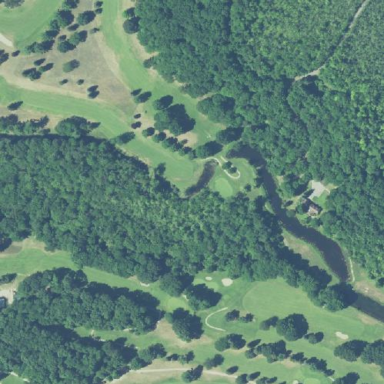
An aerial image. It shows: Golf course.